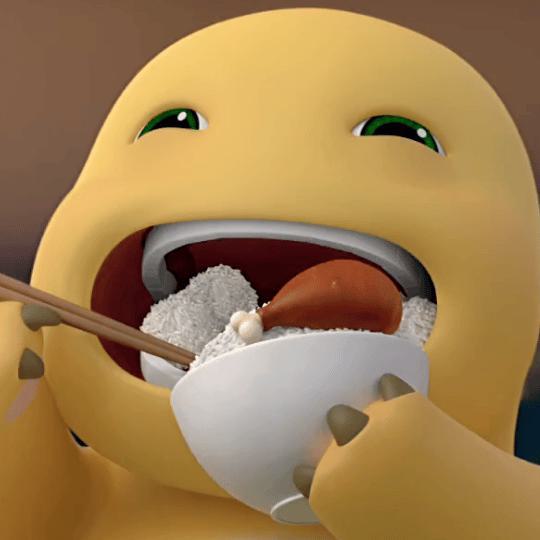
Label: nailong